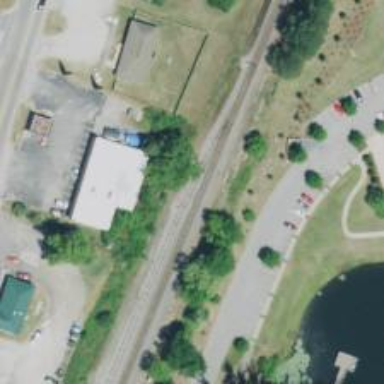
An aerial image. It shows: Railway siding with rails.